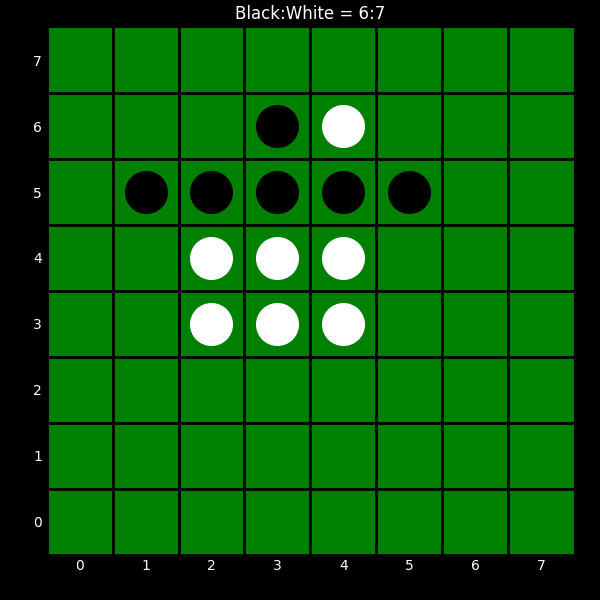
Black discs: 6
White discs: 7